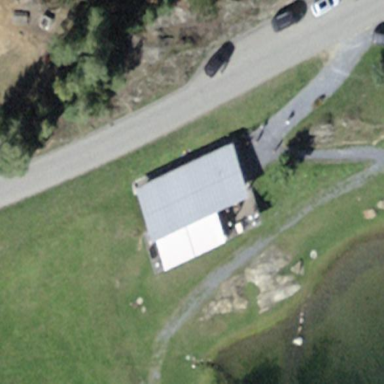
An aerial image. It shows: Café building.